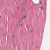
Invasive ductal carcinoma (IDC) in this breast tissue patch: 0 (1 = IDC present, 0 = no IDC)